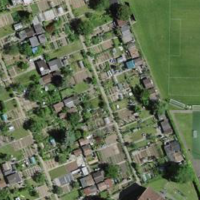
EUNIS habitat code: 53
Species observed at this site:
Phoenicurus phoenicurus